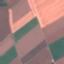
Land use / land cover class: AnnualCrop